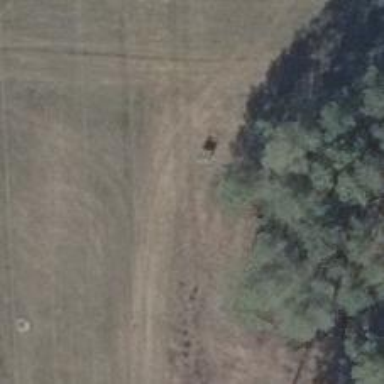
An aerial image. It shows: Hunting stand.